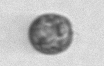
Label: Dinophyceae